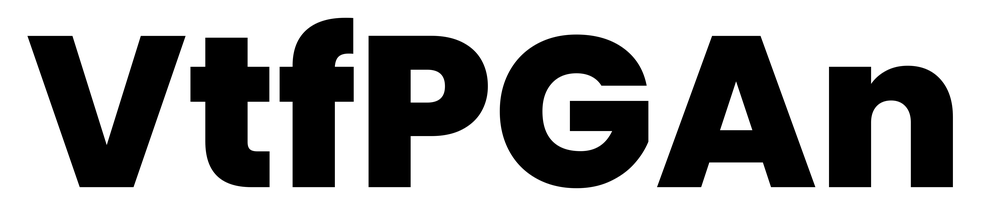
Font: Poppins-ExtraBold